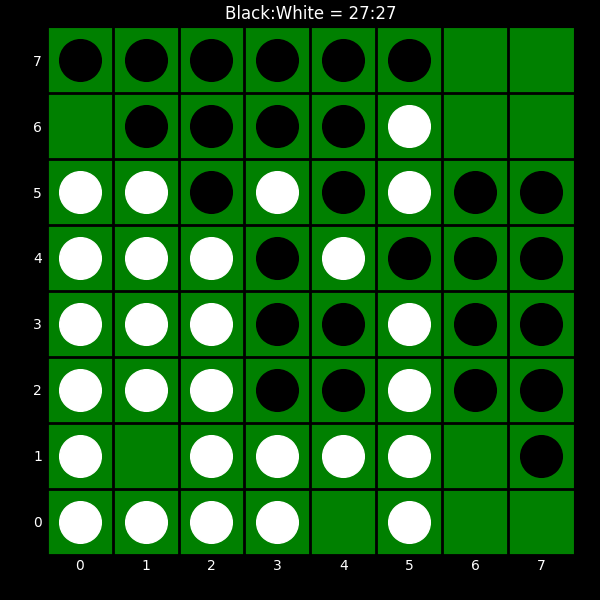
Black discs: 27
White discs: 27